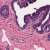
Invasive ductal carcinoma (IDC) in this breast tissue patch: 0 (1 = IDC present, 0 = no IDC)